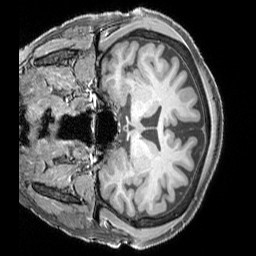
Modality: T1w
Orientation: coronal
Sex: female
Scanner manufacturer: siemens
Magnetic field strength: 3 T
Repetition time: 2.3 s
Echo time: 0.00226 s